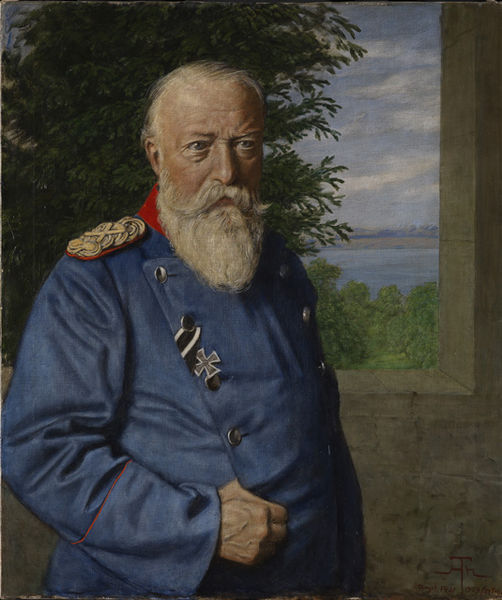
Titel: Grossherzog Friedrich I. von Baden
Künstler: Hans Thoma
Standort: Karlsruhe
Institution: Staatliche Kunsthalle Karlsruhe
Schlagwörter: baum, blau, blätter, gemälde, hand, held, himmel, kopf, mann, meer, wasser, weiß, wolken, bäume, fluss, grün, landschaft, see, ufer, braun, bunt, fenster, finger, frankreich, grau, hintergrund, licht, mund, nase, ohr, raum, schwarz, stirn, zimmer, ausblick, blick, rot, wiese, beige, malerei, alt, anzug, bart, hemd, jacke, schnurrbart, wand, architektur, arm, augen, band, bärtig, böse, falten, gesicht, kragen, mensch, silber, stein, vollbart, ärmel, bild, bildnis, herr, innenraum, portrait, porträt, signatur, öl, horizont, natur, strauch, zweige, busch, büsche, gewässer, sträucher, boden, gold, haare, adel, blatt, bruststück, england, knopf, ohren, scheitel, schulter, wald, hellblau, aussicht, balkon, sommer, man, alter mann, berge, mauer, kahl, kaiser, könig, schnauz, schnurbart, ernst, inschrift, streng, büste, glatze, grimmig, woken, deutsch, menzel, dreiviertelansicht, knöpfe, schnauzer, baumkrone, griff, greis, burg, kreuz, himmeö, loch, dreiviertel, seite, militär, schwarzweiß, uniform, soldat, bismarck, epauletten, abzeichen, manschetten, offizier, orden, schulterklappen, herrscher, tasche, ritter, fürst, gemäuer, öffnung, tressen, portät, krieger, kaulbach, adern, general, prinz, roter kragen, grpn, außenraum, russe, oberlippenbart, admiral, opa, zorn, brau, preußen, eisernes kreuz, tresse, schulterklappe, ordensband, preusse, maximilian, paspel, licht7, epaulette, rever, weiße haare, auszeichnung, wasseer, ordensbruder, schulterstück, ritterorden, huch, schurrbart, litze, grossbritannien, verdienstkreuz, weißhaarig, epoulette, nae, mann mit bart, schanuzer, schrumpelig, standesbild, brite, ehrenkreuz, 19. jahrhundert, sa, mann porträt, at, schulterpatte, wolknen, großherzog, nblau, 1871, unfiorm, wegblickend, friedenskreuz, see himmel, augen#schulterklappen, eisernes, maereu, bart orden bildausschnitt royal blau meer, grauhaar, oerden, ausgezeichneter soldat, in rente, anwesen am see